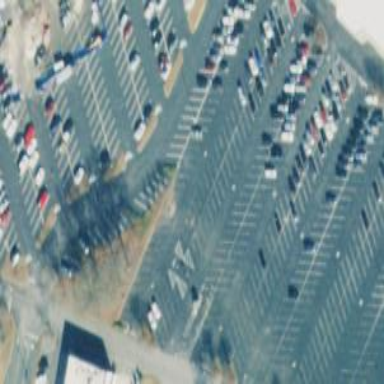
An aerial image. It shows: Parking area.